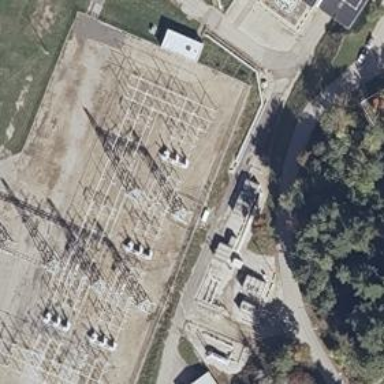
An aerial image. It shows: Switch used for power control.